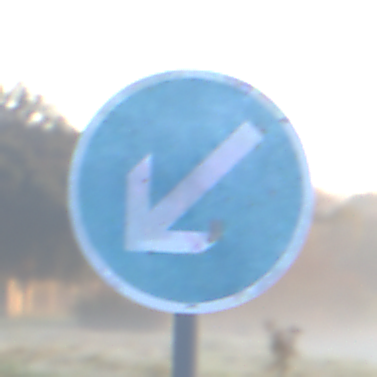
Verkehrszeichen: VorgeschriebeneVorbeifahrtLinks
Umgebung: Outdoor, Nature
Tageszeit: Dawn
Wetter: Clear
Licht: Natural
Jahreszeit: NotSpecified
Kontrast: LowContrast